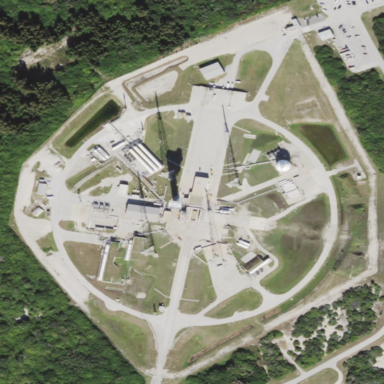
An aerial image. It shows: Launch complex at the airport.